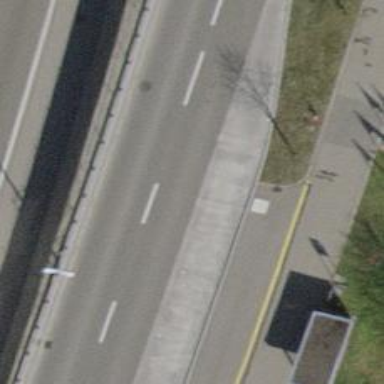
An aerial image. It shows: Bus stop with designated stop position for public transport.